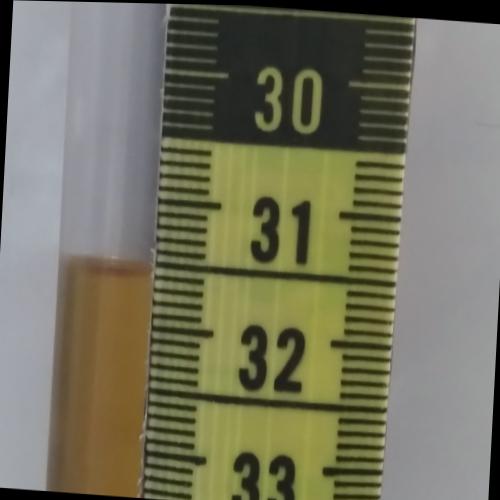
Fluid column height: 31.6 cm